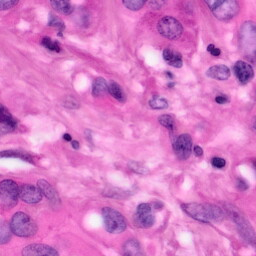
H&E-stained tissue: Pancreatic